Question: I've an existing app in android play store where i would like to integrate InApp purchase feature. I've read the api and implemented this feature and uploaded new signed APK in beta testing mode. Then i've tried to create in app products in InApp product section. But i dont see any option there. Please refer the image attached below.

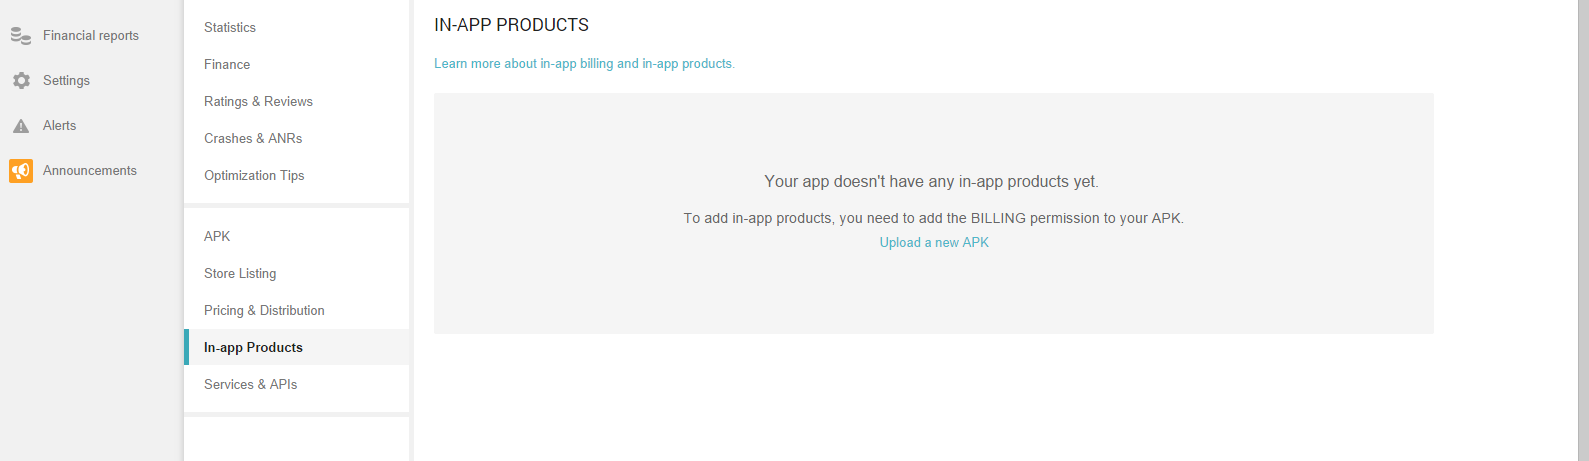
Answer: I found the answer to my question. Actually i've mistakenly added com.android.BILLING instead of com.android.vending.BILLING in manifest file.
Thank you